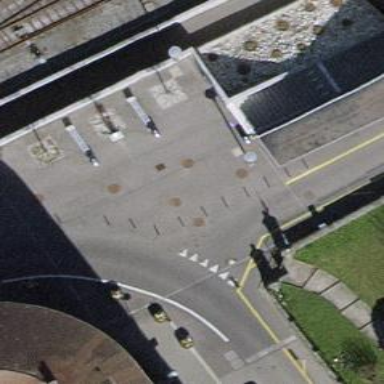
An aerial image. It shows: Bollard barrier.